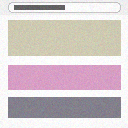
Screen state: on